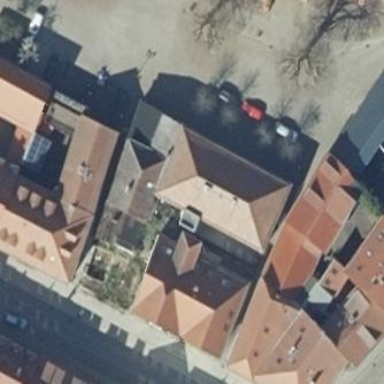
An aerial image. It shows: Building.